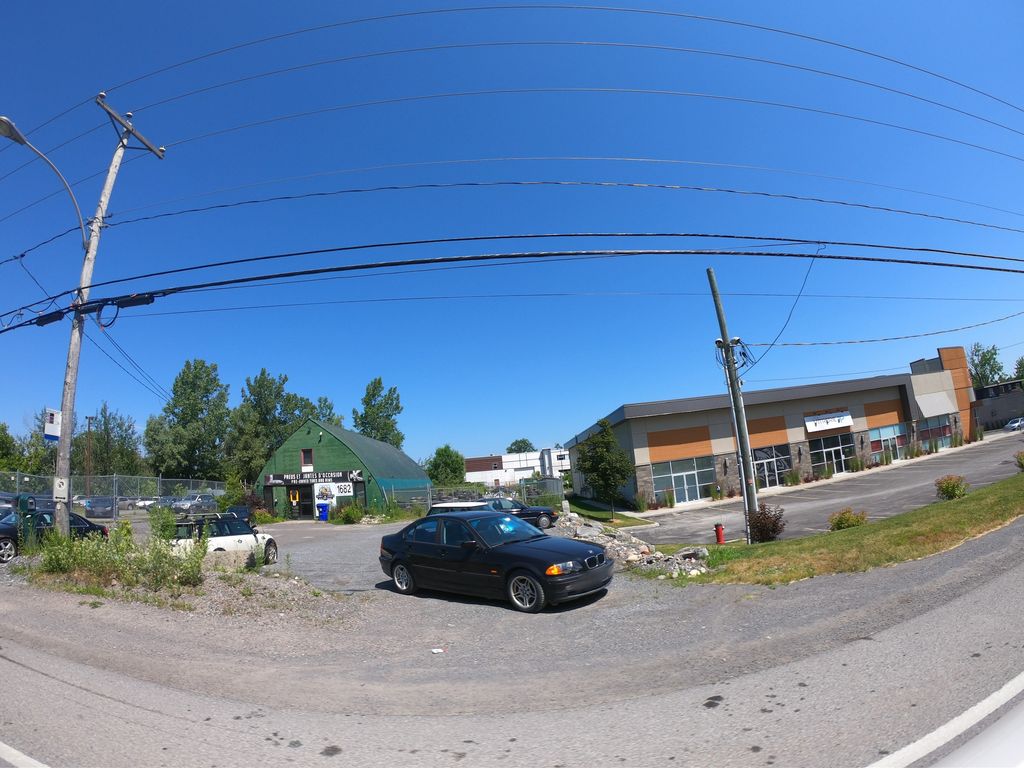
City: ottawa-gatineau